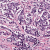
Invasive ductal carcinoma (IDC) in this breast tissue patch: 1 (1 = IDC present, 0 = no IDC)